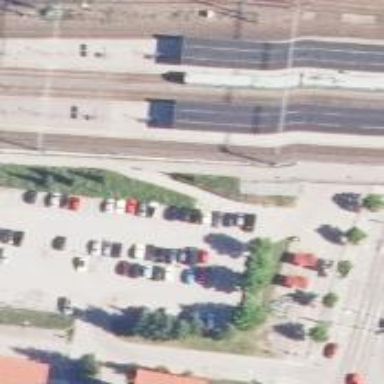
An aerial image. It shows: Parking lot with asphalt surface designed for park and ride facility.